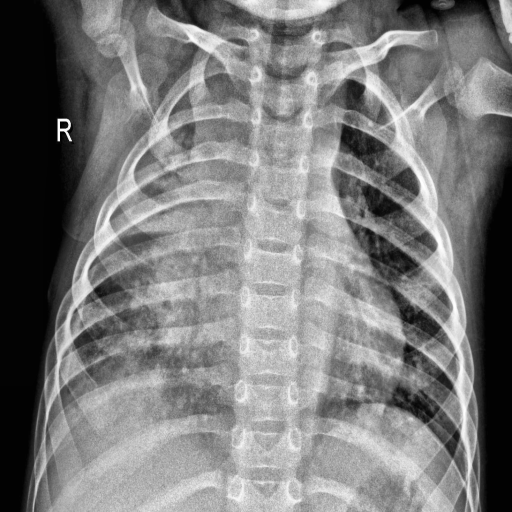
Finding: PNEUMONIA